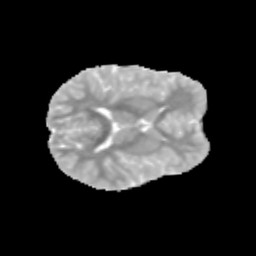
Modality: MD
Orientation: axial
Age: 9
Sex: male
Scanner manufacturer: siemens
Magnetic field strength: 3 T
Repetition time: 3.8 s
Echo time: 0.07 s